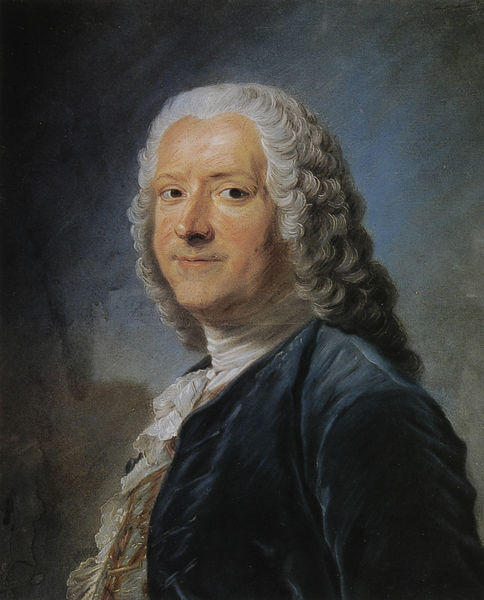
Titel: Portrait dit de La Pouplinière
Künstler: Maurice Quentin de La Tour
Standort: Saint-Quentin
Institution: Musée Antoine Lécuyer
Schlagwörter: blau, dunkel, gemälde, himmel, kopf, mann, schatten, weiß, wolken, ocker, braun, frankreich, grau, haar, hell, hintergrund, licht, mund, nase, pastell, profil, schwarz, stirn, ölbild, blick, schal, tuch, beige, malerei, rock, alt, anzug, hemd, jacke, wand, augen, barock, falten, gesicht, kleidung, kragen, samt, spitze, bild, bildnis, hals, halskrause, herr, portrait, porträt, öl, auge, gewand, gold, haare, mantel, schleifen, bruststück, kinn, lippen, locke, locken, rechts, schulter, hellblau, perücke, adlig, lächeln, seitlich, welle, wellen, alter mann, halsband, ausdruck, friedrich, constable, könig, frack, dick, dunkelblau, halstuch, starr, maler, rüschen, augenbraue, feinmalerei, weste, schimmer, antike, hautfarbe, dreiviertel, politik, selbstbildnis, fürst, schielen, gedreht, schein, halbprofil, halb, struktur, rollkragen, halsbinde, auen, lord, volants, kräftig, graf, staat, perrücke, jabot, bäffchen, leonardo da vinci, hellbalu, stechend, angestrahlt, grauhaarig, samtjacke, sacko, güte, rüschenhemd, reynolds, baron, rüschenkragen, la tour, dunkle augen, parücke, de la tour, freundliche, 18. jahrhundert, 1750, 17. jahrhundert, hellblaub, blick starr, kragenloser mantel